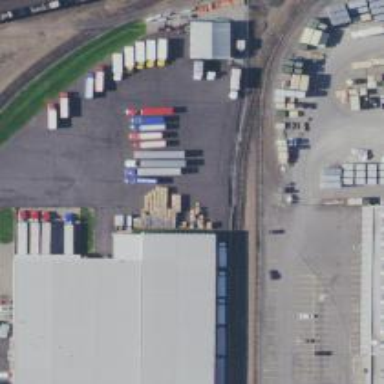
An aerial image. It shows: Railway siding with rails.